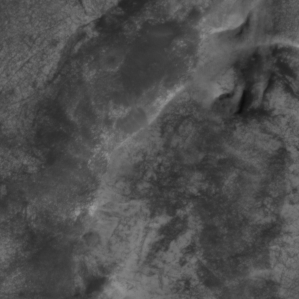
Label: non_frost